Field crop: maize
Growth stage: 2
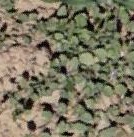
Species: convolvulus